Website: crate-barrel
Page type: delivery-shipping
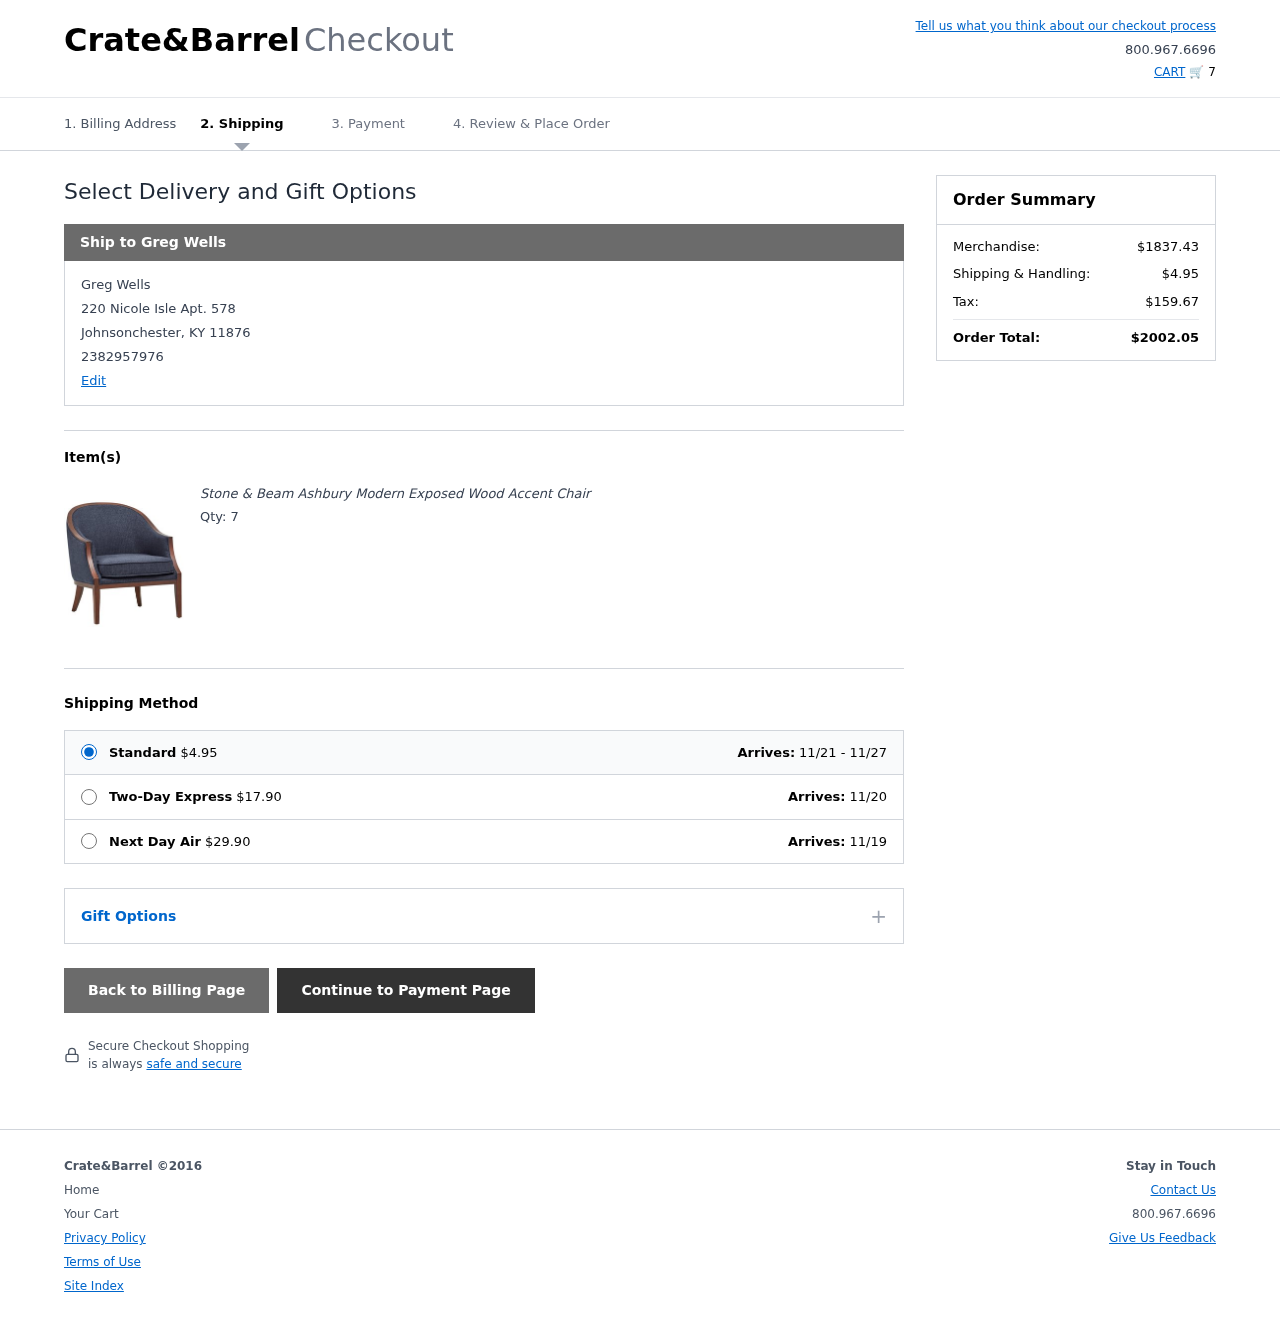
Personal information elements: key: PII_CITY
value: Johnsonchester
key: PII_FULLNAME
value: Greg Wells
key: PII_PHONE
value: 2382957976
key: PII_POSTCODE
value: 11876
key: PII_STATE_ABBR
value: KY
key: PII_STREET
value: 220 Nicole Isle Apt. 578
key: PII_FULLNAME2
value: Greg Wells
Product elements: key: PRODUCT1_NAME
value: Stone & Beam Ashbury Modern Exposed Wood Accent Chair
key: PRODUCT1_QUANTITY
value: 7
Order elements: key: ORDER_NUM_ITEMS
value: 7
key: ORDER_SHIPPING_COST
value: $4.95
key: ORDER_DELIVERY_DATE_RANGE
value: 11/21 - 11/27
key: ORDER_SHIPPING_COST_EXPRESS
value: $17.90
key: ORDER_SHIPPING_DATE_EXPRESS
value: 11/20
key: ORDER_SHIPPING_COST_NEXT_DAY
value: $29.90
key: ORDER_SHIPPING_DATE_NEXT_DAY
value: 11/19
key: ORDER_SUBTOTAL
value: $1837.43
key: ORDER_SHIPPING_COST2
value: $4.95
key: ORDER_TAX
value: $159.67
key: ORDER_TOTAL
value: $2002.05